Interaction volume radius: 5 \u00c5
Interaction volume height: 20 \u00c5
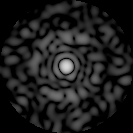
Disorder parameter: 0.8212